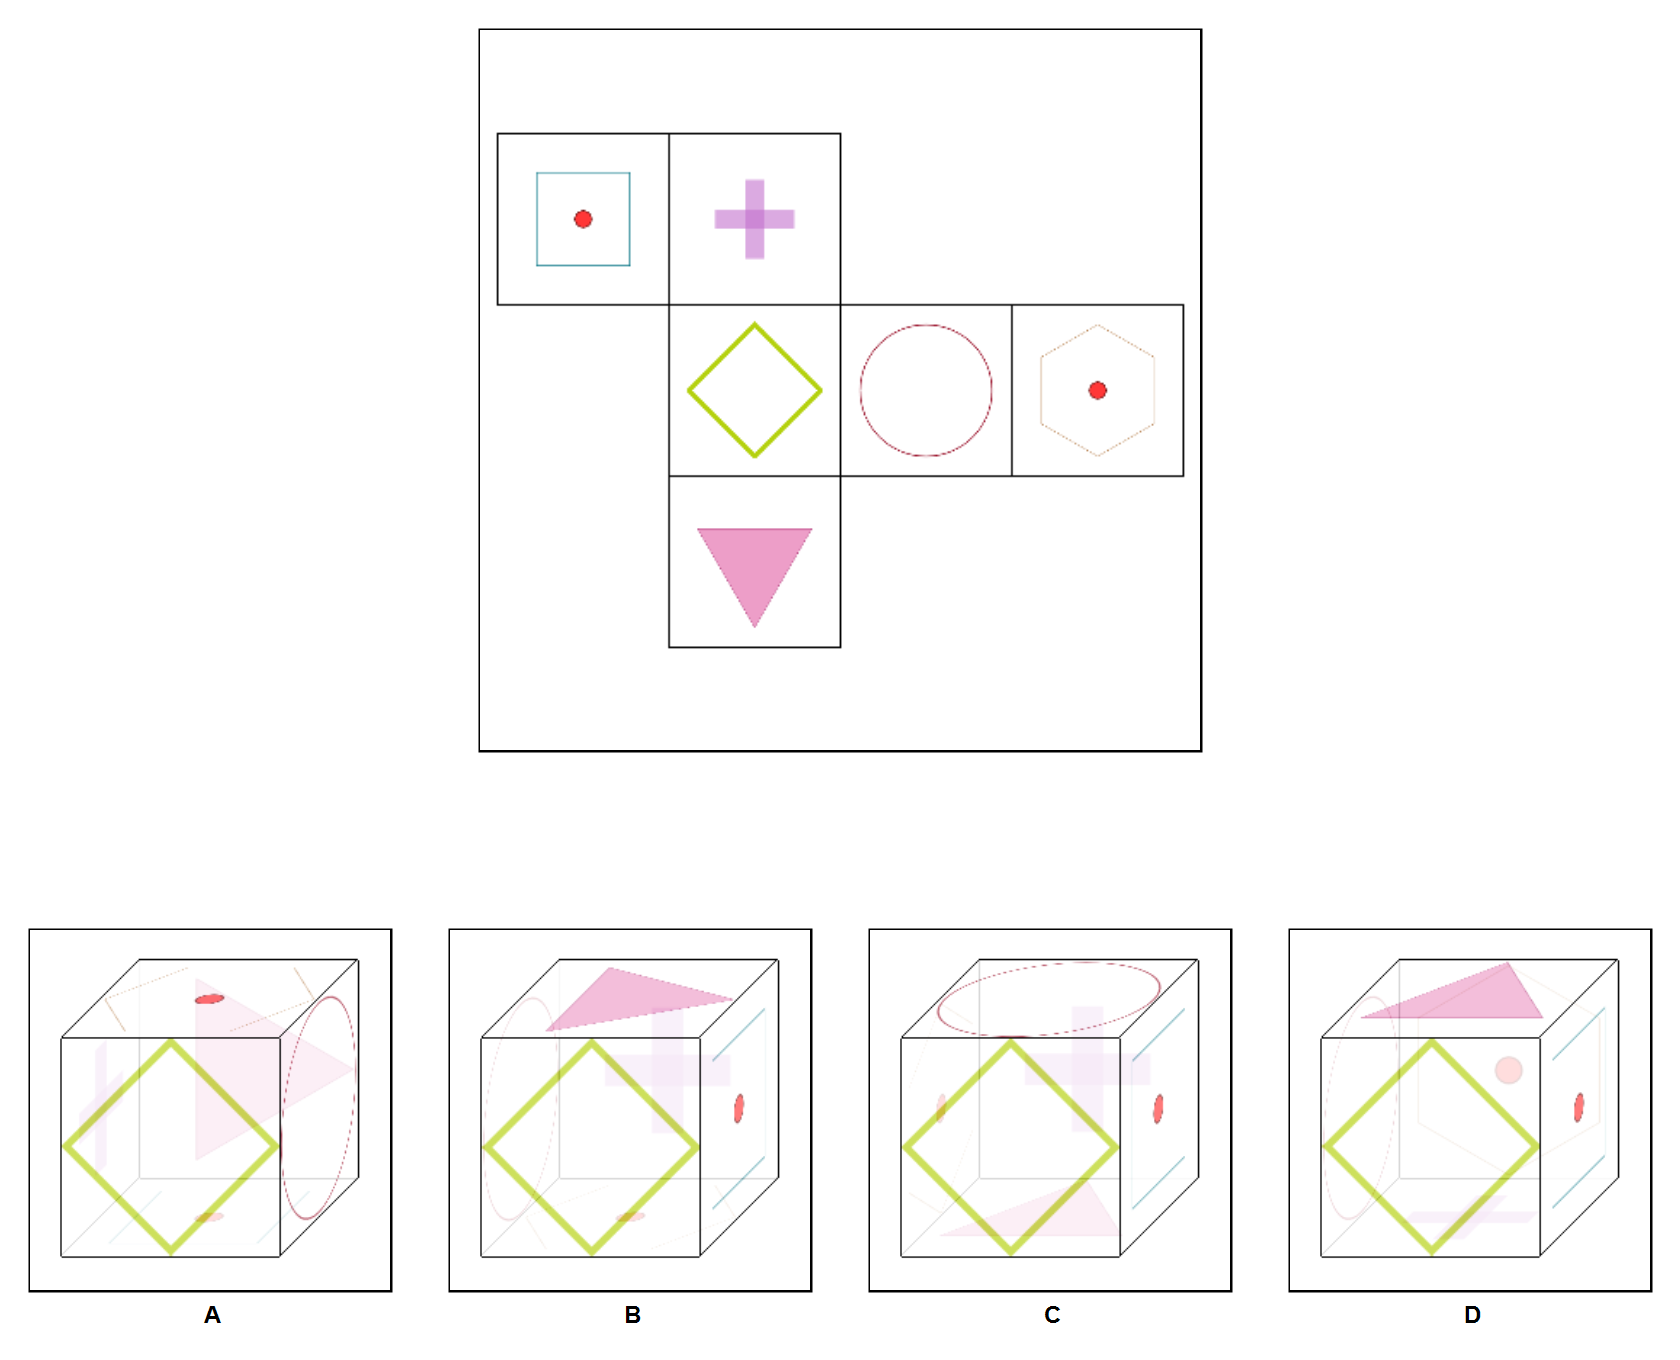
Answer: D